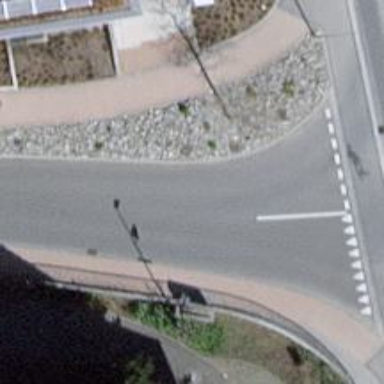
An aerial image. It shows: Uncontrolled road crossing.